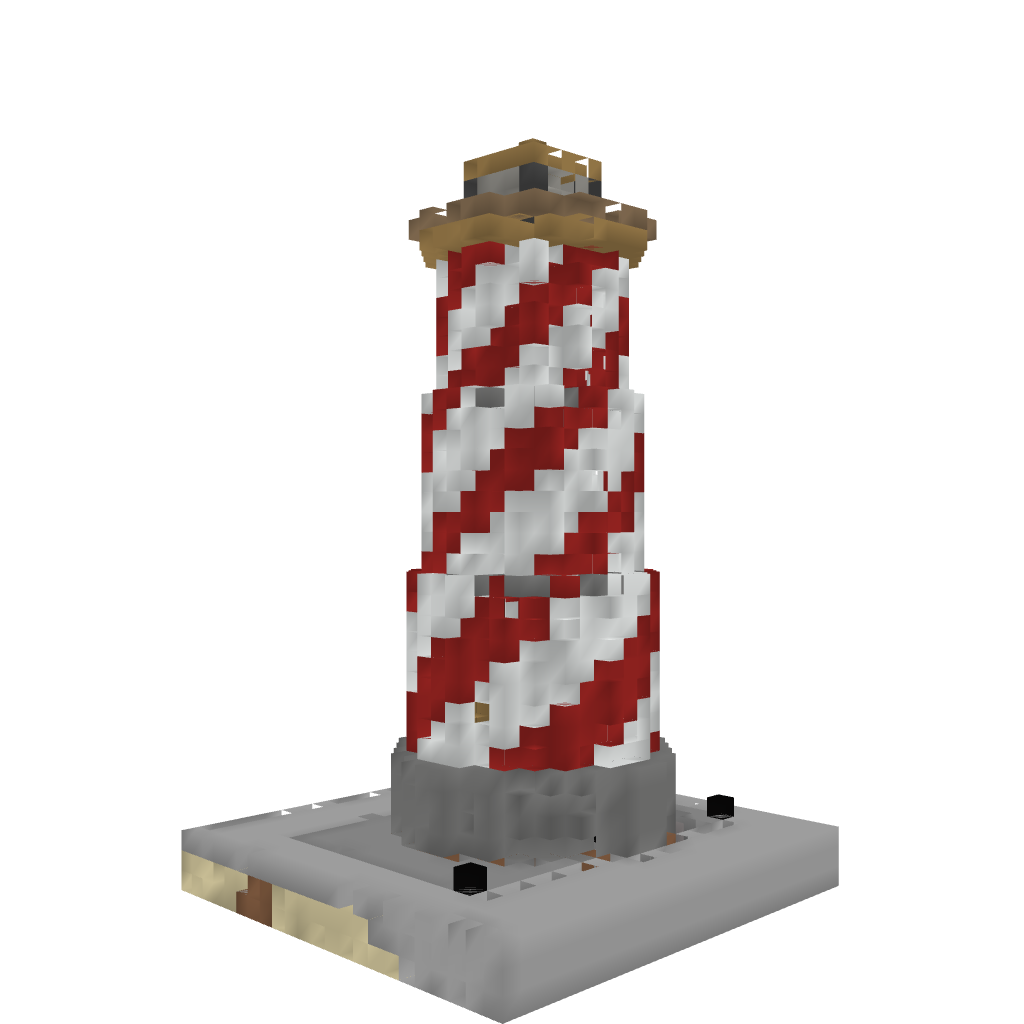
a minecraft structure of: Small lighthouse